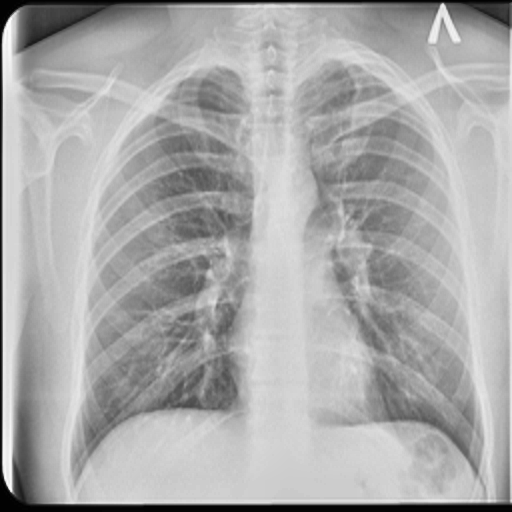
Finding: TUBERCULOSIS